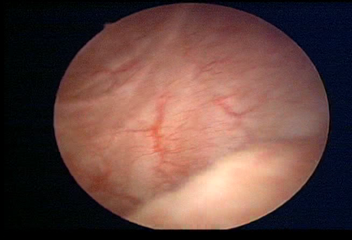
Modality: WLC
Class: Normal mucosa
Bladder cancer association: No